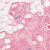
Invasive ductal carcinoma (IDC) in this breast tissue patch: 0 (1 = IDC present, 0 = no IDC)